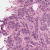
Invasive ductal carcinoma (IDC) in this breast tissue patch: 1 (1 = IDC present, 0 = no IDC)